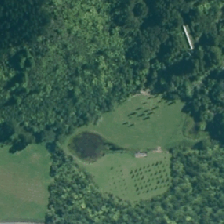
Land cover: broadleaved_indigenous_hardwood